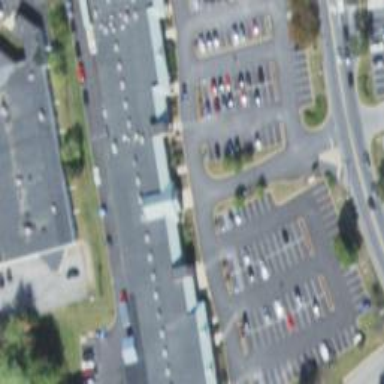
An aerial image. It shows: Retail building.